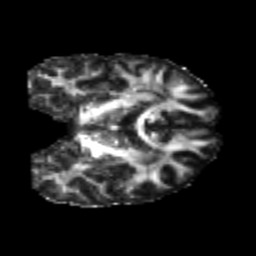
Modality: FA
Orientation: coronal
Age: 22
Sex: male
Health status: healthy
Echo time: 0.074 s